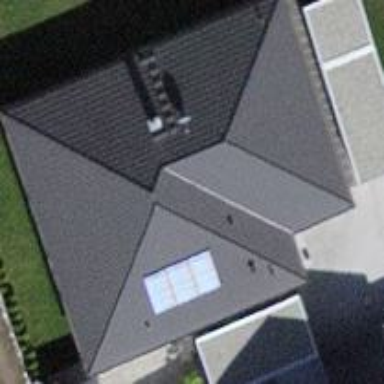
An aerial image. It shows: Detached building with hipped roof.